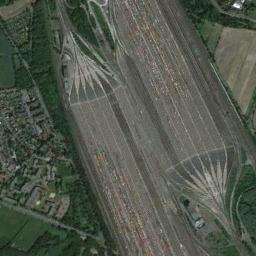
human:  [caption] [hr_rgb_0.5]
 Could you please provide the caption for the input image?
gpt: The railway station is next to some buildings and grass .

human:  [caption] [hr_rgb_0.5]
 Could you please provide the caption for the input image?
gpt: There are two railway stations in the suburbs .

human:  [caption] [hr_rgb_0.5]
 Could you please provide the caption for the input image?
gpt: The railway station with lots of railways is surrounded by some fields and a residential area .

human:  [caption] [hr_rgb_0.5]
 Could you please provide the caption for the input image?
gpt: There are many trees and buildings near the railway station .

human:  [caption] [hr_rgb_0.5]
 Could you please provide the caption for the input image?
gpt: There are some green meadows beside the railway station .